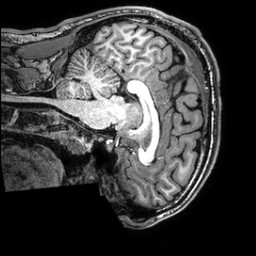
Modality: T1w
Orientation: sagittal
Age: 26
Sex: male
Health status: healthy